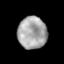
Tissue: prostate
Cell type: T cells
Senescence score: 0.3521
Nuclear area (px): 914
Mean DAPI intensity: 165.69